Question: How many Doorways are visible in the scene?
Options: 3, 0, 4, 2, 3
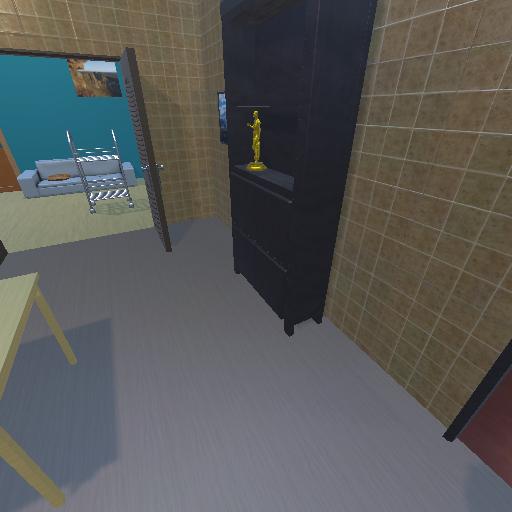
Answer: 3